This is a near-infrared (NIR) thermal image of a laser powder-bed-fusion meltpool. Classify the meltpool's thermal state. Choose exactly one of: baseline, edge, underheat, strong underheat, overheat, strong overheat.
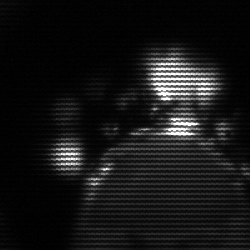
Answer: edge